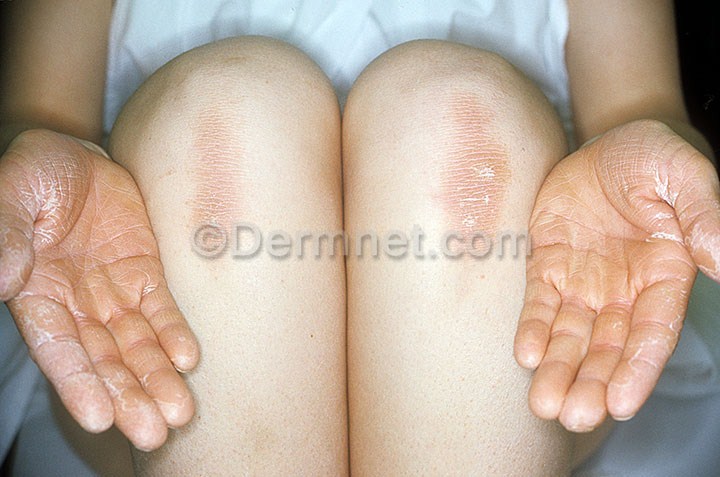
Disease: Psoriasis pictures Lichen Planus and related diseases